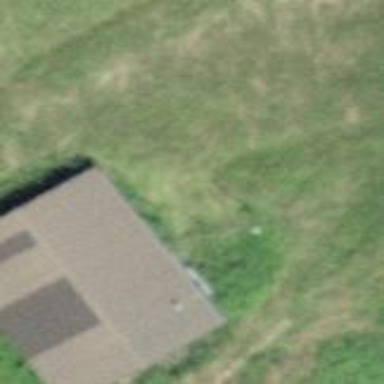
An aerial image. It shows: Barn.